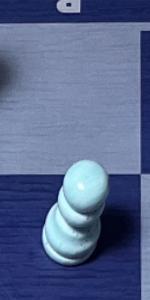
Label: Pawn_White